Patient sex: F
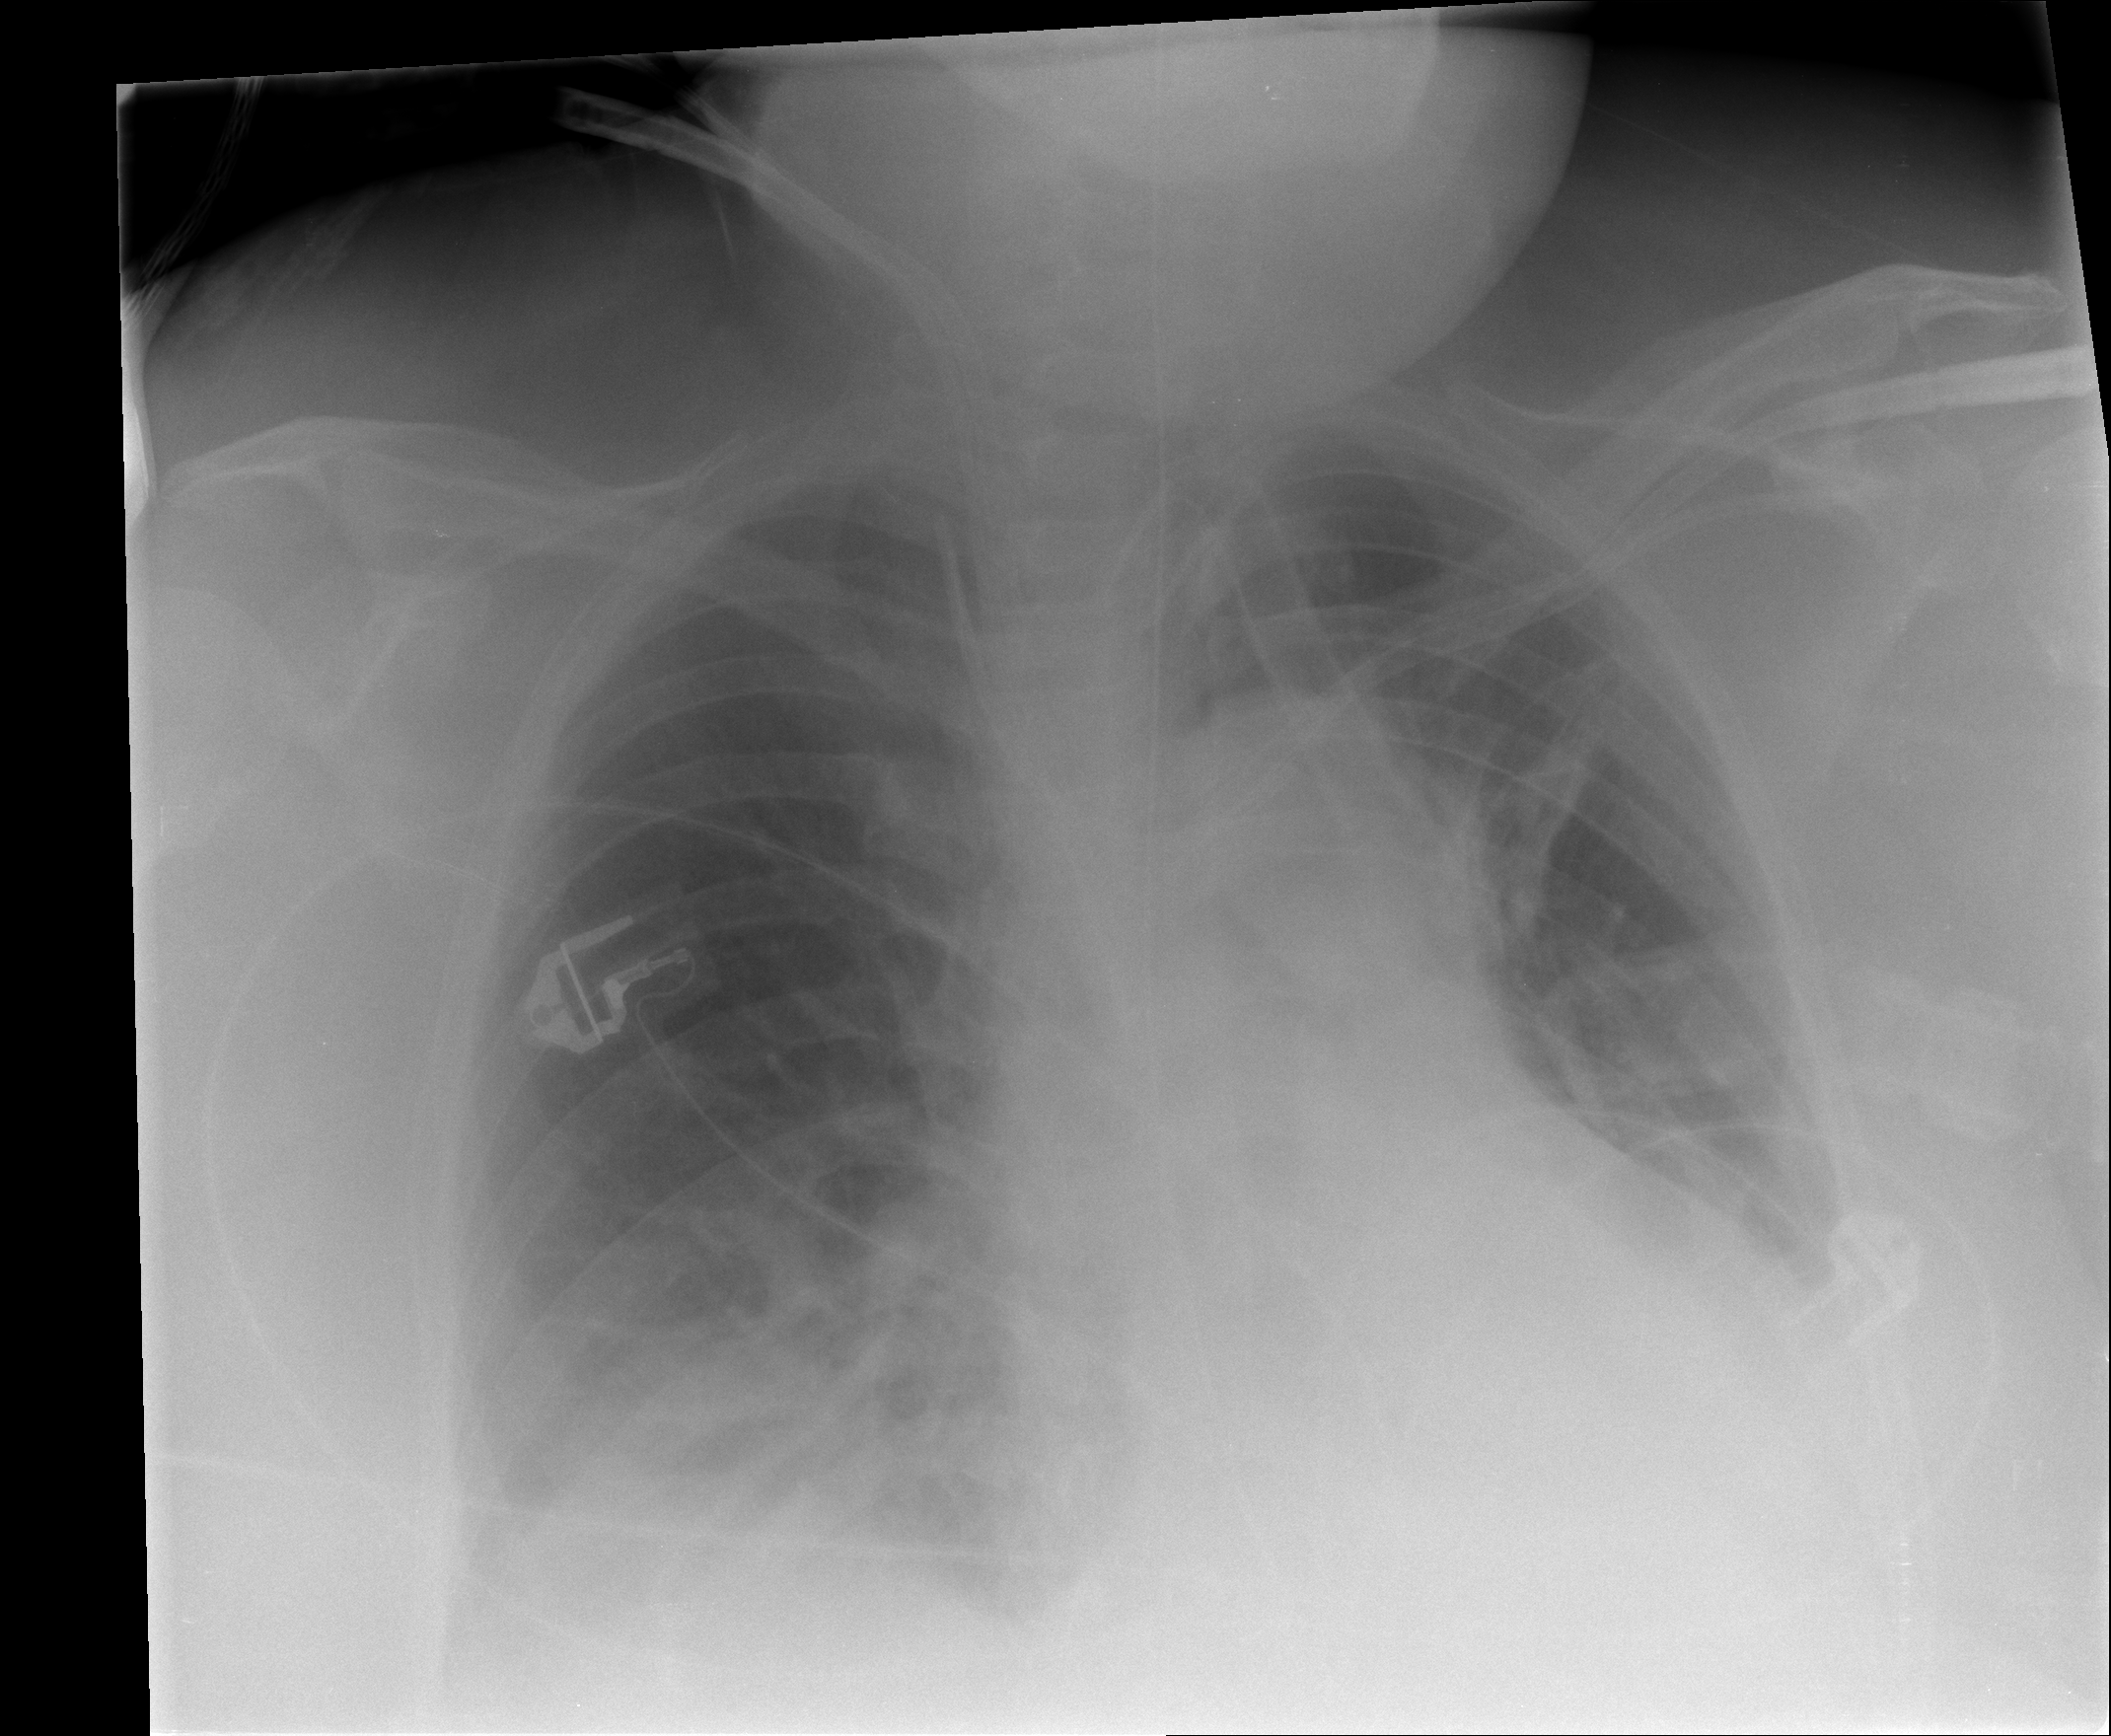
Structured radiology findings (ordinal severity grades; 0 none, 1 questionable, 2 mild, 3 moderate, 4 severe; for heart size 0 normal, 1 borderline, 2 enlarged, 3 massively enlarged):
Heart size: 2
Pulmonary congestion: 0
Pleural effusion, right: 2
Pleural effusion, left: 1
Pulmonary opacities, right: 2
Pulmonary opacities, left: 0
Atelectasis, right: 2
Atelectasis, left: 2